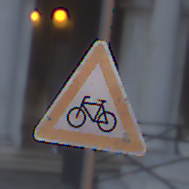
Verkehrszeichen: RadverkehrRechts
Umgebung: Outdoor, Urban
Tageszeit: Dawn
Wetter: Clear
Licht: Natural
Jahreszeit: NotSpecified
Kontrast: LowContrast